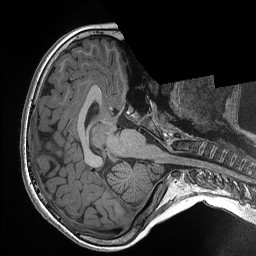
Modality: T1w
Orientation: axial
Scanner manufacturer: siemens
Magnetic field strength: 3 T
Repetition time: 2.3 s
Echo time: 0.00298 s